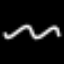
Label: squiggle